【题型】填空题　【知识点】平面几何　【难度】easy
如图，已知在 $\triangle ABC$ 中，$AB = AC = 6$，$P$ 是 $BC$ 上任意一点，$PD \perp AB$ 于点 $D$，$PE \perp AC$ 于点 $E$，若 $\triangle ABC$ 的面积为 27，问：$PD + PE$ 的值是 \_\_\_\_\_\_

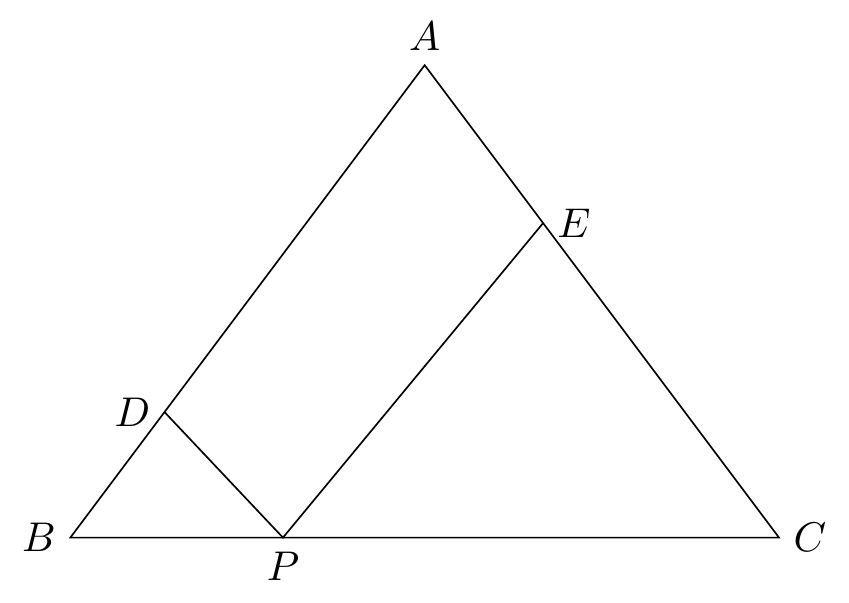
【解答】
解：连接 $AP$，

由图可得，$S_{\triangle ABC} = S_{\triangle ABP} + S_{\triangle ACP}$，

$\because PD \perp AB$ 于 $D$，$PE \perp AC$ 于 $E$，$AB = AC = 6$，$\triangle ABC$ 的面积为 27，

$\therefore 27 = \dfrac{1}{2} \times 6 \times PD + \dfrac{1}{2} \times 6 \times PE$，

$= 3(PD + PE)$，

$\therefore PD + PE = 9$；

故答案为：9.

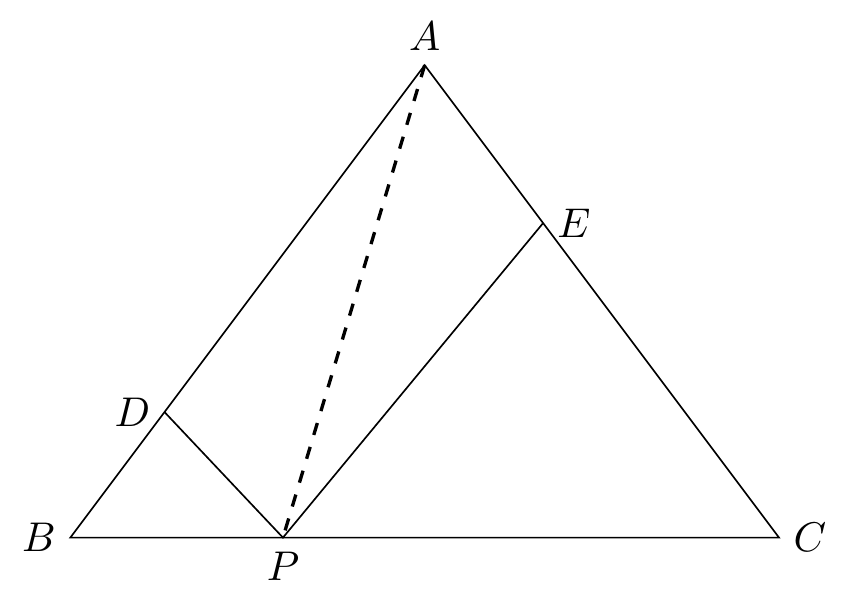